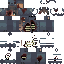
A female human skin with dark skin, wearing brown long hair dressed in a blue hoodie and black pants, featuring a closed mouth.